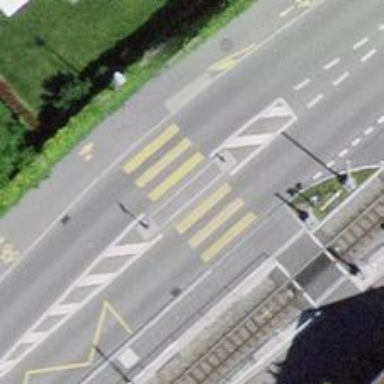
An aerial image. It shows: Zebra crossing with central island.